Question: I've got some HTML:
'''
<div id="thing">
<div id="contentheader">
<h3>Header</h3>
</div>
<div id="contentcontainer">
<div id="image">
<img alt="balt" src="imagesrc">
</div>
<div id="body">
<p>hegl gegl</p>
</div>
</div>
</div>
'''
I need to push the h3 in 'contentheader' down alongside the image in 'contentcontainer' while having the body text sit alongside it. Everything is of variable width save the image.
Perhaps an image will demonstrate better:

As you can see, grey corresponds with 'thing', green with 'contentcontainer' and blue with 'contentheader'.
Editing the HTML would be a major hassle. I also can't make anything other than the image fixed-width. Is it possible to do it with just CSS? (It'd be awesome to be able to do it with floats and stuff but I don't know if it's doable)
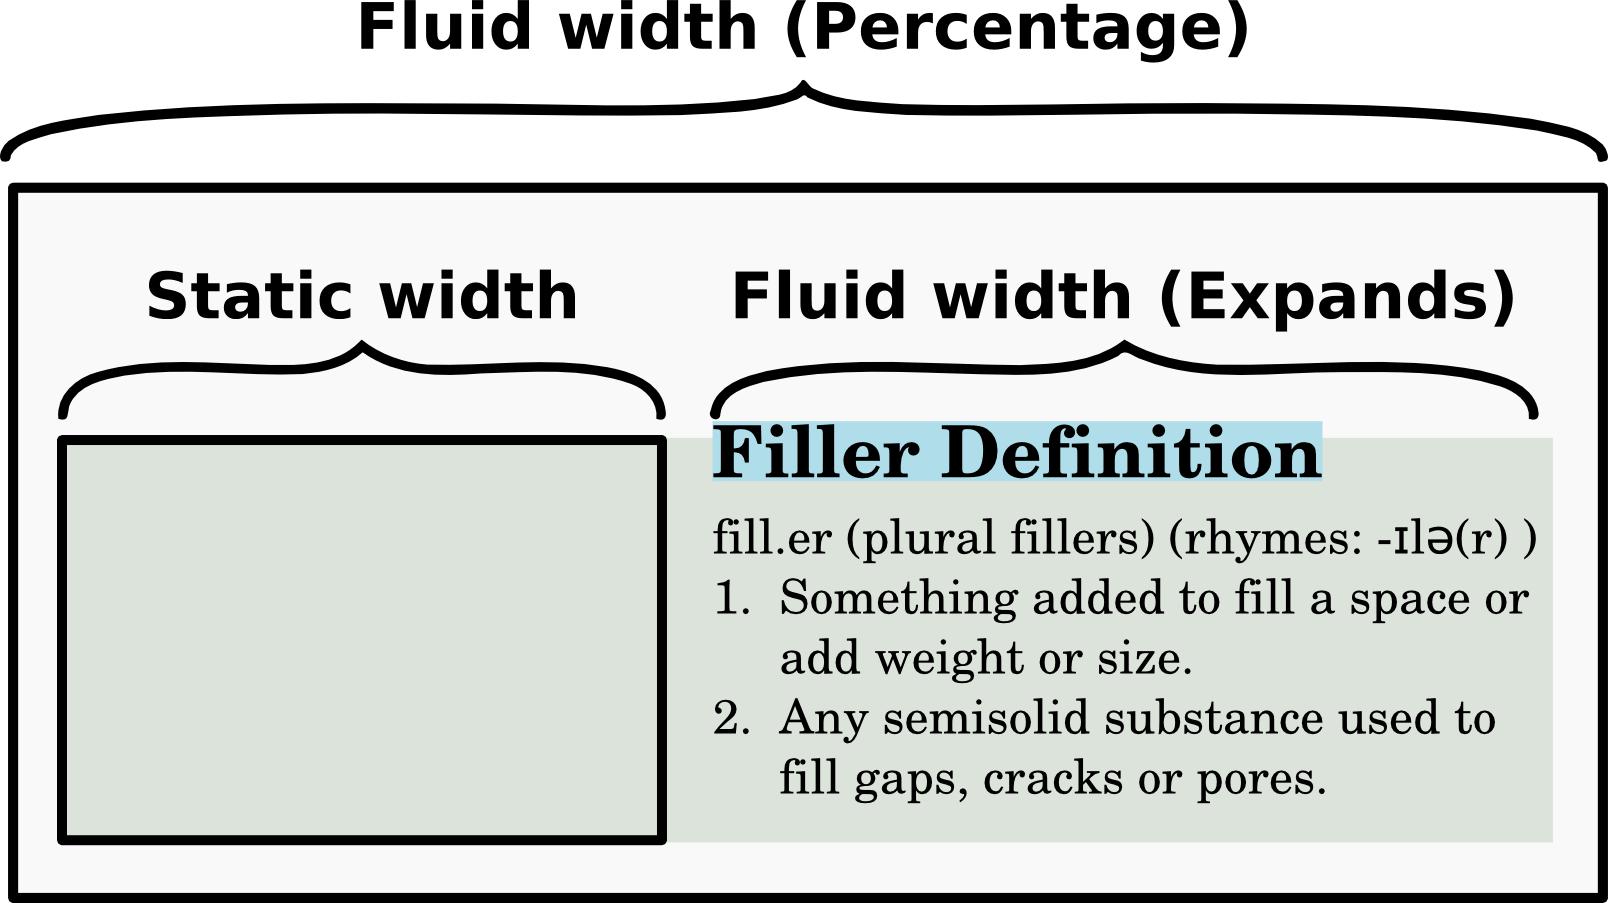
Answer: Thirtydot's answewr in the comments section solved my issue.